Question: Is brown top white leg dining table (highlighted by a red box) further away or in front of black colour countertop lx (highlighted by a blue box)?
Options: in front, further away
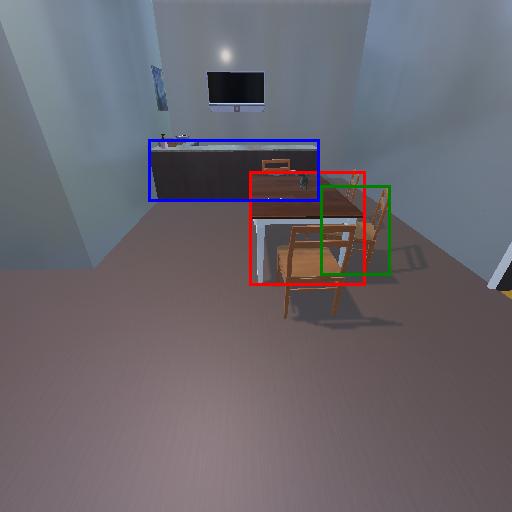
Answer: in front